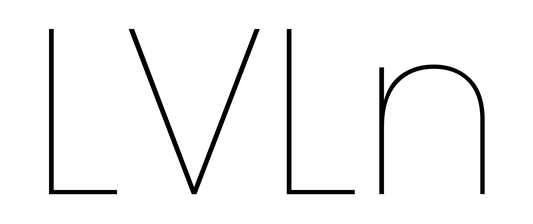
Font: Poppins-Thin